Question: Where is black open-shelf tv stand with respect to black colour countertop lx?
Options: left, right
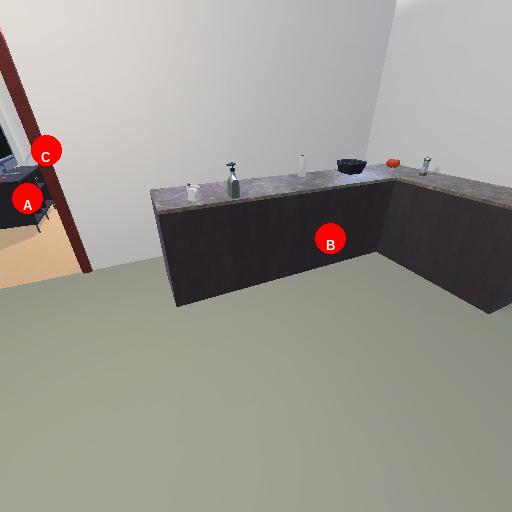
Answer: left